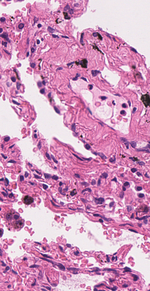
Tumor epithelial tissue: no
Tumor-associated stroma tissue: no
Normal tissue: yes